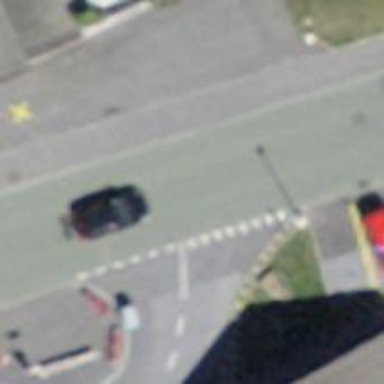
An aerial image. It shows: Zebra crossing on the road.